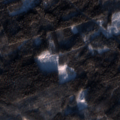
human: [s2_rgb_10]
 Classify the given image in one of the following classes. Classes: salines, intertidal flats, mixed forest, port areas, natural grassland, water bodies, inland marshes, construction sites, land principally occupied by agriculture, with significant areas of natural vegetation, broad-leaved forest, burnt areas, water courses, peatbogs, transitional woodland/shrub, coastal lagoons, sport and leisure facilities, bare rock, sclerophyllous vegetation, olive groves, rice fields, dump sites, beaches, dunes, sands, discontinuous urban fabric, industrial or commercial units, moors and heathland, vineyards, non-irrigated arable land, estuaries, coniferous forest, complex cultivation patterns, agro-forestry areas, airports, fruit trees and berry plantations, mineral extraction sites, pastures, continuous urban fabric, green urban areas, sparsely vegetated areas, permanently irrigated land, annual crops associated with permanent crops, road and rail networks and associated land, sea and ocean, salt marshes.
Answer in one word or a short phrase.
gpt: coniferous forest, mixed forest, transitional woodland/shrub